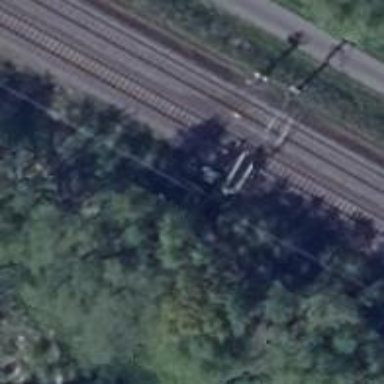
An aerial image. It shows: Railway signal.